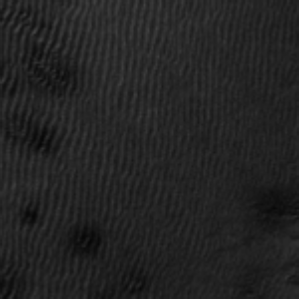
Label: frost